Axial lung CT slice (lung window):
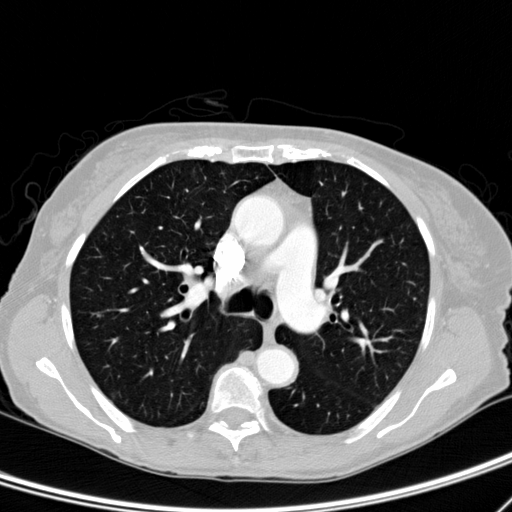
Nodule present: yes
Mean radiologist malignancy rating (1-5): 1